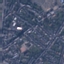
Label: Residential